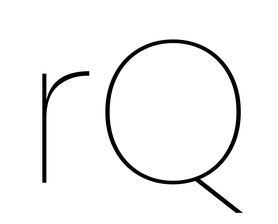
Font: Poppins-Thin